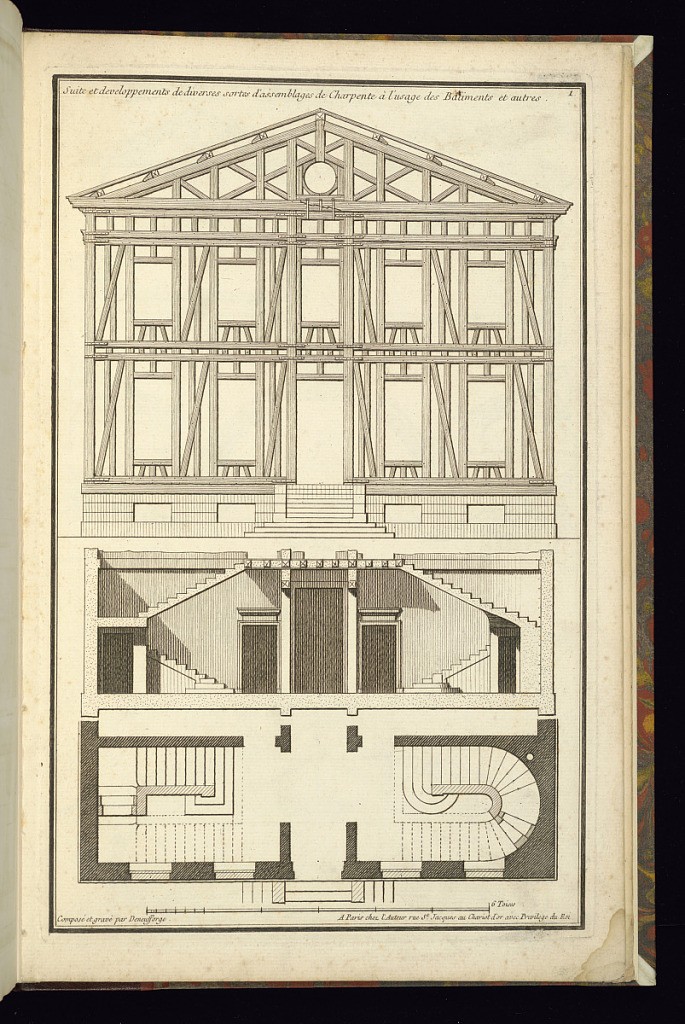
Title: Suite et developpements de diverses sortes d'assemblages de Charpente à l'usage des Bâtiments et autres
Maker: Jean-François de Neufforge, Flemish, 1714–1791
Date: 1768
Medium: Engraving on paper
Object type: Print
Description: Elevation of wooden framework of a building, with an elevation and plan of its staircase at the bottom. The plate is signed and numbered.